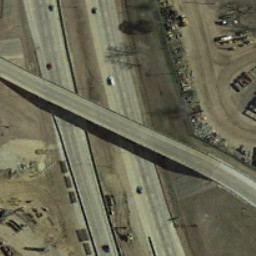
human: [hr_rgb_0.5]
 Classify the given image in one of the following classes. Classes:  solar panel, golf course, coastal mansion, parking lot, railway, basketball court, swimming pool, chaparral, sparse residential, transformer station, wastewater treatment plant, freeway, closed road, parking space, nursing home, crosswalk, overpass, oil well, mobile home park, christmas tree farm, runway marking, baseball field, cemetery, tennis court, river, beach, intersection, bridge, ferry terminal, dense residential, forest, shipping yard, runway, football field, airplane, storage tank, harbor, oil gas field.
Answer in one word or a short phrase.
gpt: overpass